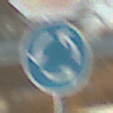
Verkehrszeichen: Kreisverkehr
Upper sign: Stop
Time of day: MorningAfternoon
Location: Outdoor (Suburban)
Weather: PartlyCloudy
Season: NotSpecified
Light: Natural